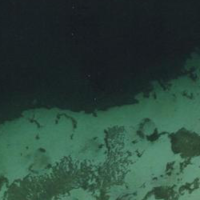
EUNIS habitat code: 14
Species observed at this site:
Larus michahellis